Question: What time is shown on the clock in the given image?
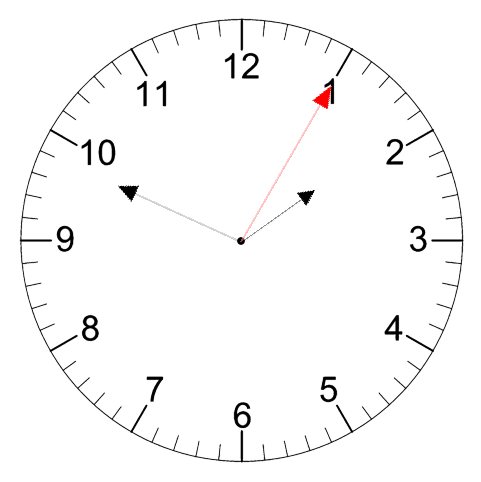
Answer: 01:49:05